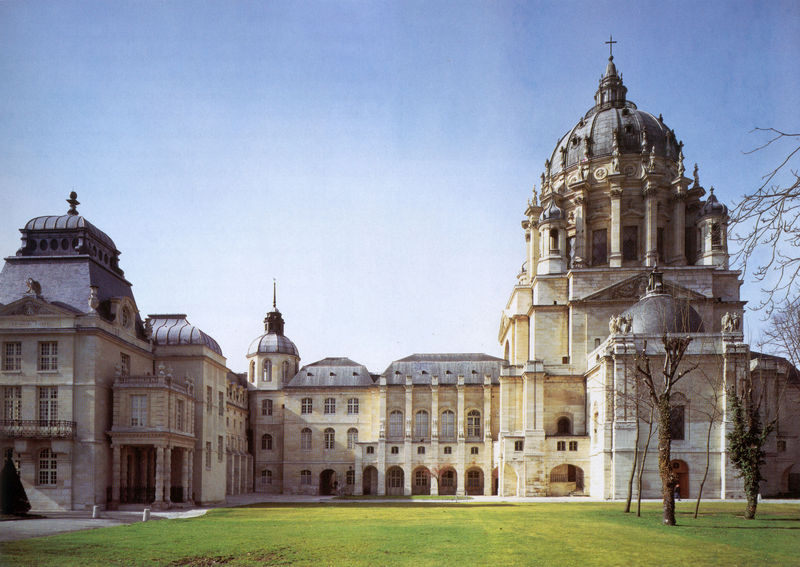
Titel: Val-de-Grâce (Klostergebäude und Kuppel)
Künstler: François Mansart
Standort: Paris
Institution: Val-de-Grâce
Schlagwörter: baum, blau, gestein, himmel, schatten, weiß, wolken, bäume, gelb, grün, äste, fenster, frankreich, grau, hell, laterne, licht, pfeiler, strasse, stützen, säule, säulen, tür, anlage, dach, gebäude, gras, park, rasen, schloss, weg, wiese, architektur, barock, spitze, stein, morgen, zweige, brüstung, kirche, sonne, england, renaissance, schön, rund, turm, turmspitze, vorbau, garten, balkon, bogen, fassade, kette, dächer, mauer, herbst, winter, platz, pilaster, figuren, kuppel, romantik, stämme, verzierung, uhr, geländer, granit, galerie, pfosten, anbau, foto, fotografie, photographie, bögen, eingang, eisen, erker, gang, schmiedeeisen, arkade, loggia, gewölbe, kloster, kreuz, kuppeln, sprossen, türmchen, türme, palast, laufgang, dom, gauben, helm, arkaden, kathedrale, dreiecksgiebel, balkom, kreuze, efeu, quader, statuen, voluten, sandstein, anwesen, apsis, rundbögen, sonnenschein, chor, kapelle, gebäud, historismus, auffahrt, anfahrt, macht, frühjahr, pavillon, bogenstellung, fotographie, klassik, fenstersprossen, arbre, soleil, christentum, foro, osten, schindeln, aufsatz, bauwerk, palais, tympanon, profanbau, versailles, poller, satteldach, blei, durchfahrt, seitenflügel, thympanon, gesimse, vierung, gliederung, pavillons, palst, teile, coupole, anbauten, genster, kuppeldach, rasenfläche, naturstein, kringel, prächtig, chapelle, dome, église, chateau, blöcke, sakristei, katholisch, pavilion, couleurs, jardin, parc, pelouse, bleidach, zusammengesetzt, englischer rasen, báume, dachfläche, gebäudeteile, aufastz, barockisierend, blechdeckung, bleideckeung, dachdeckeung, gliderung, komplaex, loggie, stütztzen, turmheln, kreuz turm, ardoise, fehnster